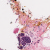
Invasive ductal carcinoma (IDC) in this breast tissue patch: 0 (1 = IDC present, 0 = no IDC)